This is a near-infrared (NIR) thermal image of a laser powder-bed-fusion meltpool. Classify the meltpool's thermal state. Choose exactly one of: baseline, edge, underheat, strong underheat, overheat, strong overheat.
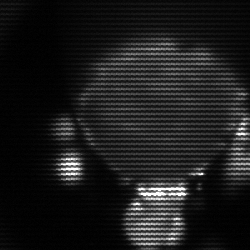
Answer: edge